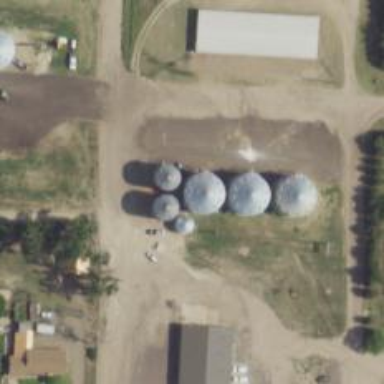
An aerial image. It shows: Storage tank that is man-made.